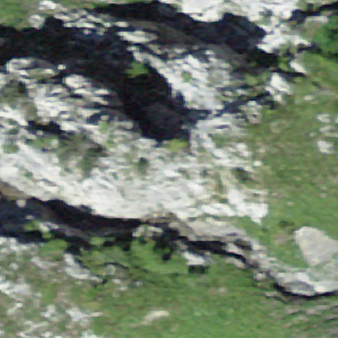
Label: bouldering_area